Question: I'm not sure how to build a horizontal list that looks like this:

Here are the rules:
- - - - - -
The thing I'm not sure how to do is to make the bullets appear only between items, and not also before or after each row of items.
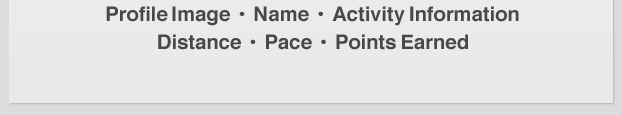
Answer: Here is a further improved version. I kept getting an inconsistency at certain page widths where two bullets would be missing rather than just the last one. i.e.
link1 * link2 * link3 link4
link5 * link6
I think the issue was that removing the last bullet separator could itself affect the text flow if the page width was just right. The new script locks the original text flow by adding and removing literal line breaks.
I have the same script to run every time the screen is resized so you don't get stuck with awkward line breaks.
'''
<style>
ul { width: 700px; text-align : center }
ul li { display: inline; white-space: nowrap; }
ul li:after { content: " b7"; }
ul li.nobullet:after { content: none; }
</style>
<body onresize="processBullets()" onload="processBullets()">
<ul>
<li><a href="http://google.com">Harvard Medical School</a></li>
<li><a href="http://google.com">Harvard College</a></li>
<li><a href="http://google.com">Harvard Medical School</a></li>
<li><a href="http://google.com">Harvard College</a></li>
<li><a href="http://google.com">Harvard Medical School</a></li>
<li><a href="http://google.com">Harvard College</a></li>
<li><a href="http://google.com">Harvard Medical School</a></li>
<li><a href="http://google.com">Harvard College</a></li>
</ul>
<body>
<script>
function processBullets() {
var lastElement = false;
$("br").remove(".tempbreak");
$("ul li").each(function() {
$(this).removeClass("nobullet");
if (lastElement && lastElement.offset().top != $(this).offset().top) {
$(lastElement).addClass("nobullet");
$(lastElement).append('<br class="tempbreak" />');
}
lastElement = $(this);
}).last().addClass("nobullet");
}
</script>
'''